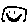
Label: smiley face